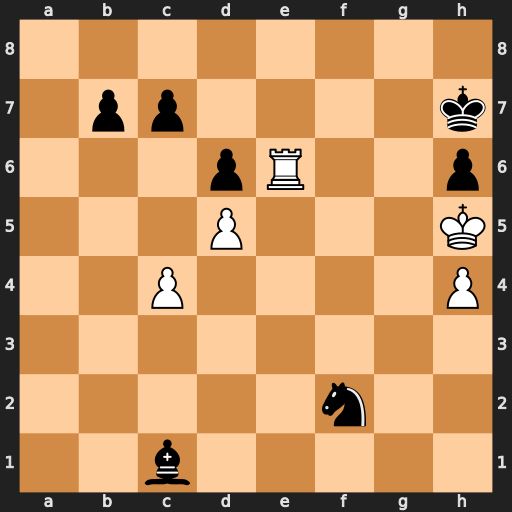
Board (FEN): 8/1pp4k/3pR2p/3P3K/2P4P/8/5n2/2b5
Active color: w
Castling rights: -
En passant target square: -
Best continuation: Re7+ Kg8 Kg6 Kf8 Rf7+ Ke8 Rxf2